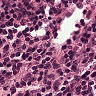
Metastatic tissue present: no